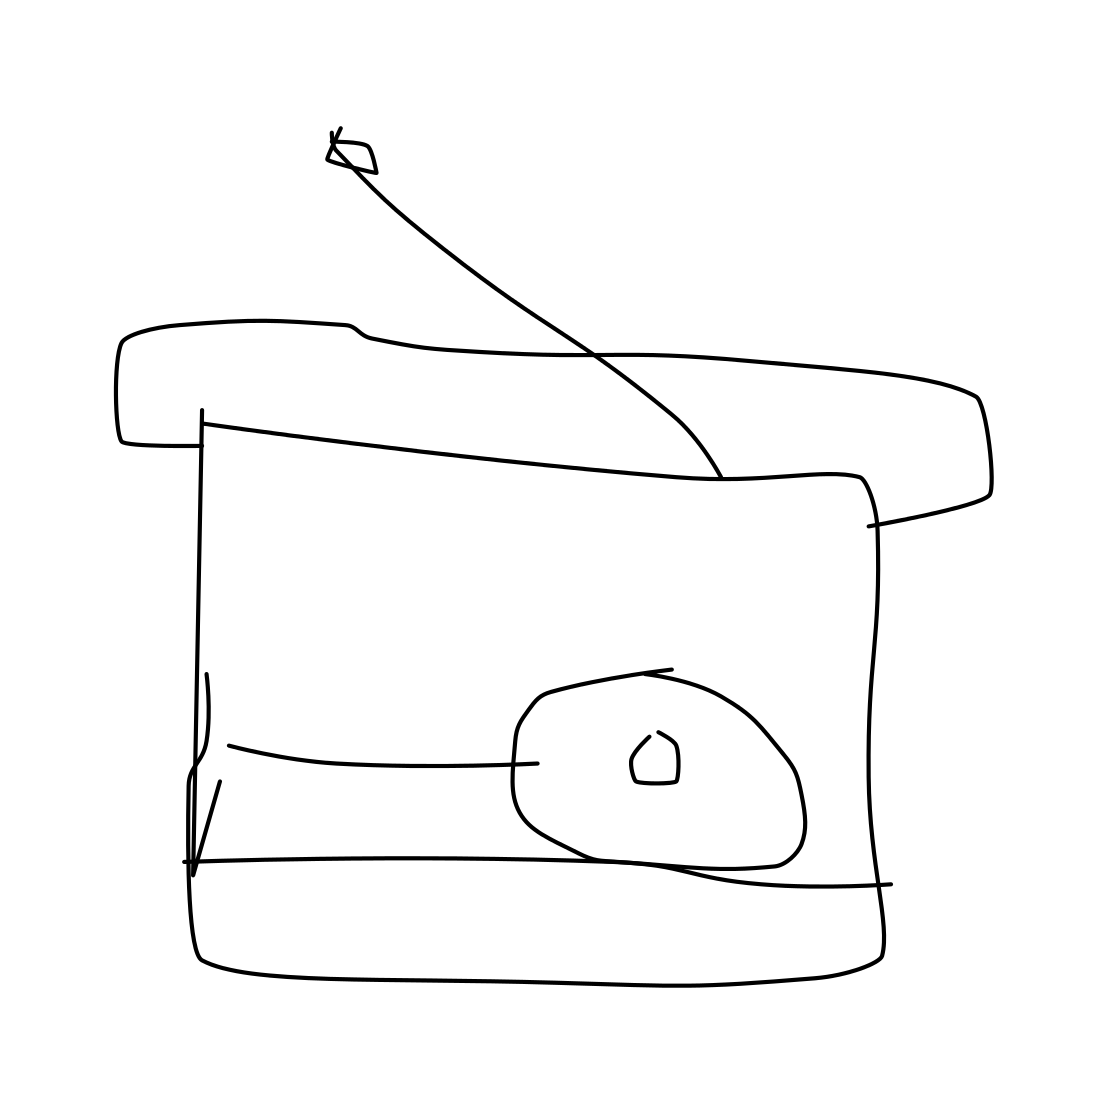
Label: radio